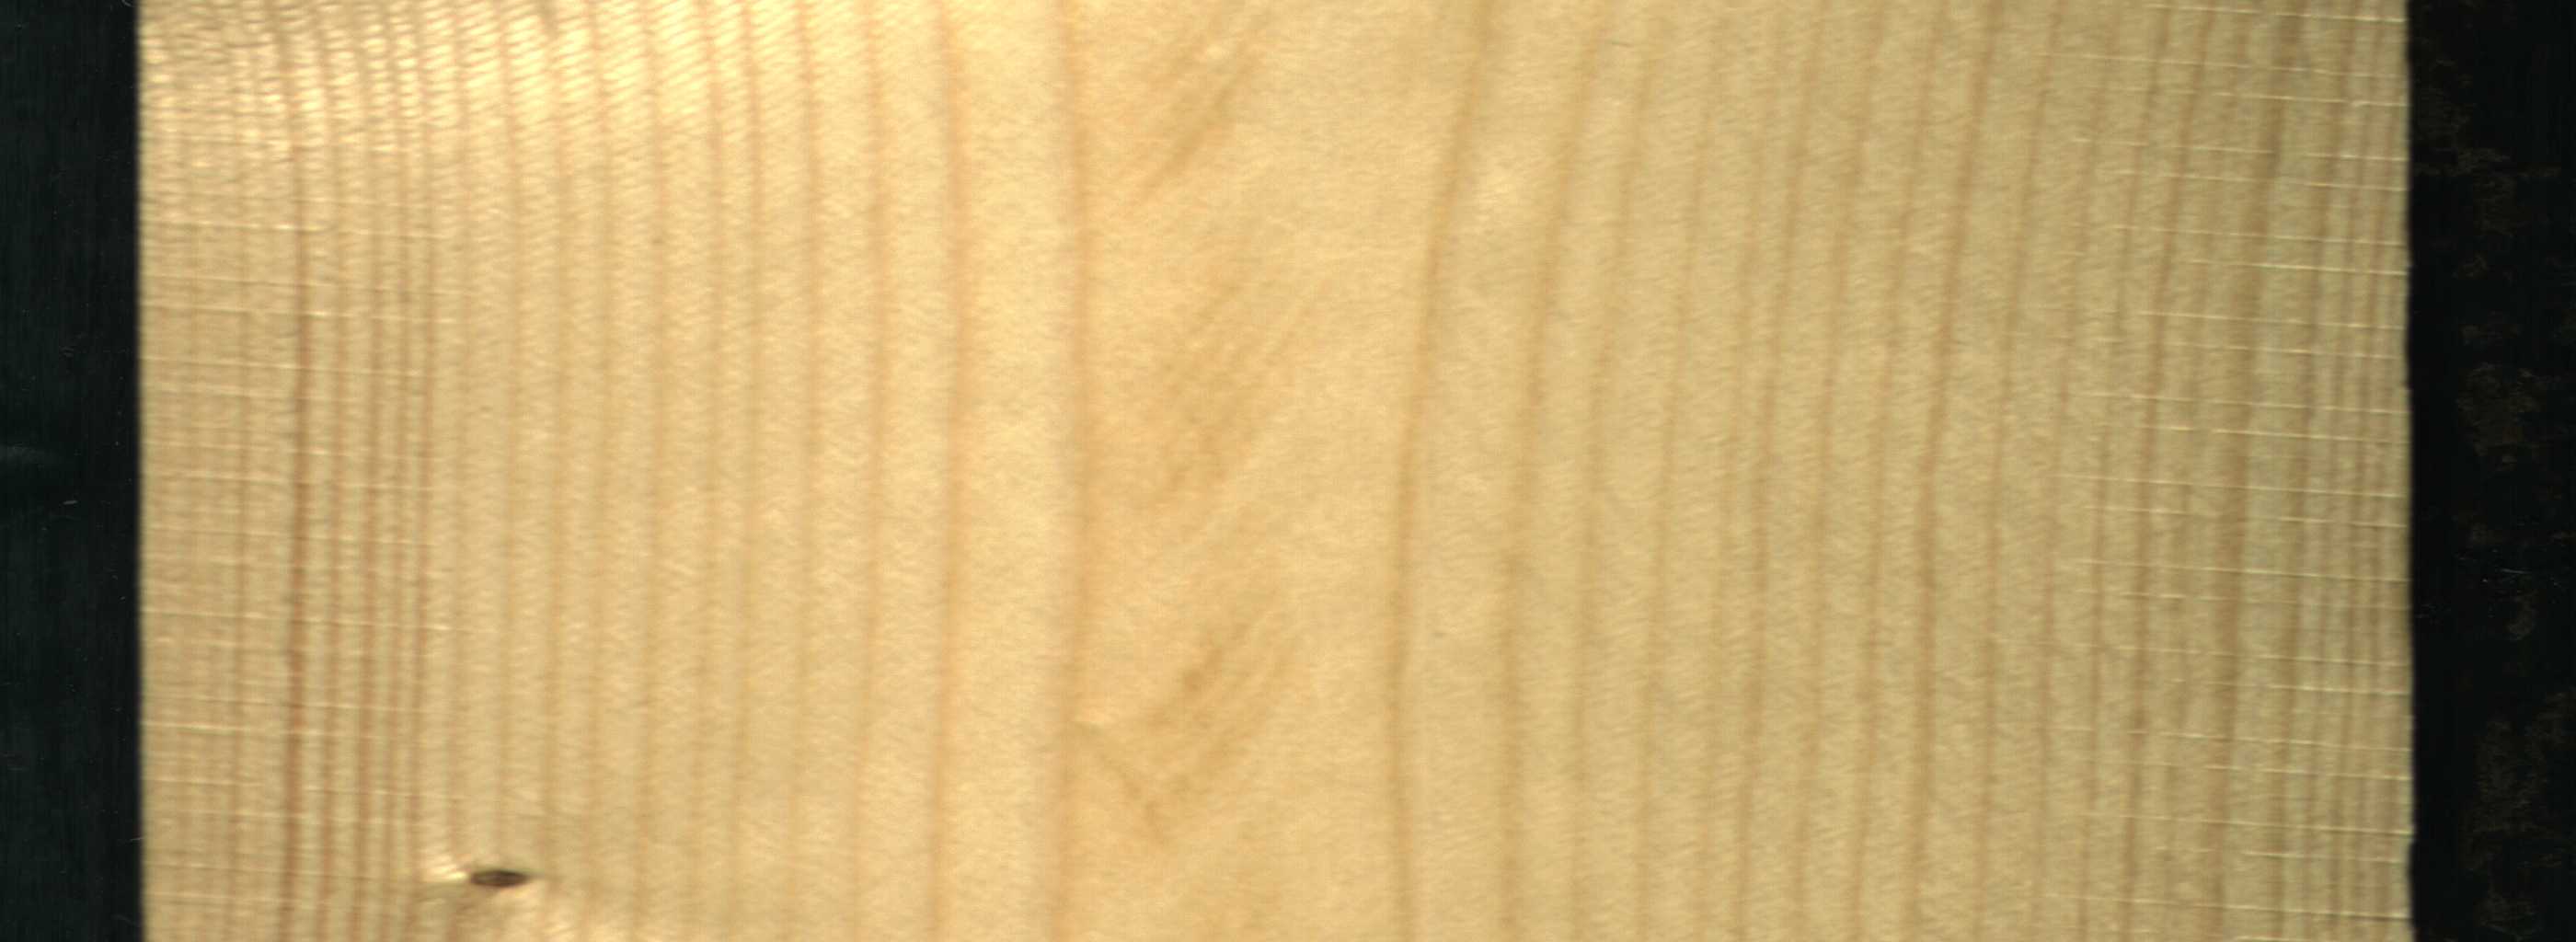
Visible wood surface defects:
Live_Knot